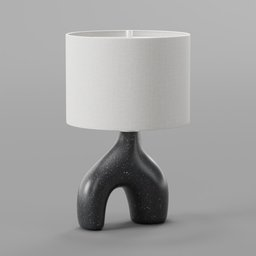
Label: lighting